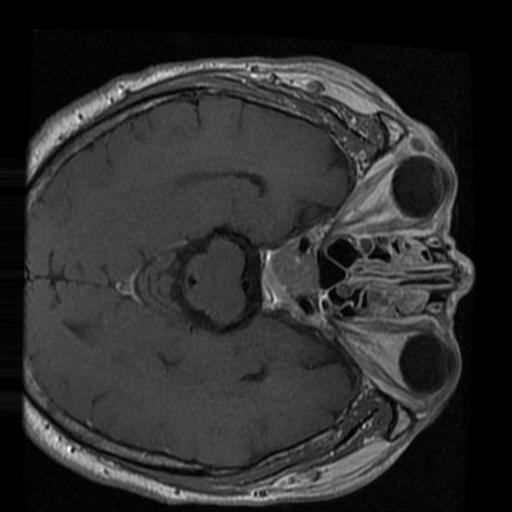
Label: brain_tumor